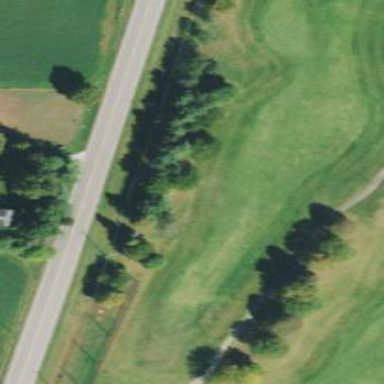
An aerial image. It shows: Golf fairway surrounded by grass.